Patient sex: M
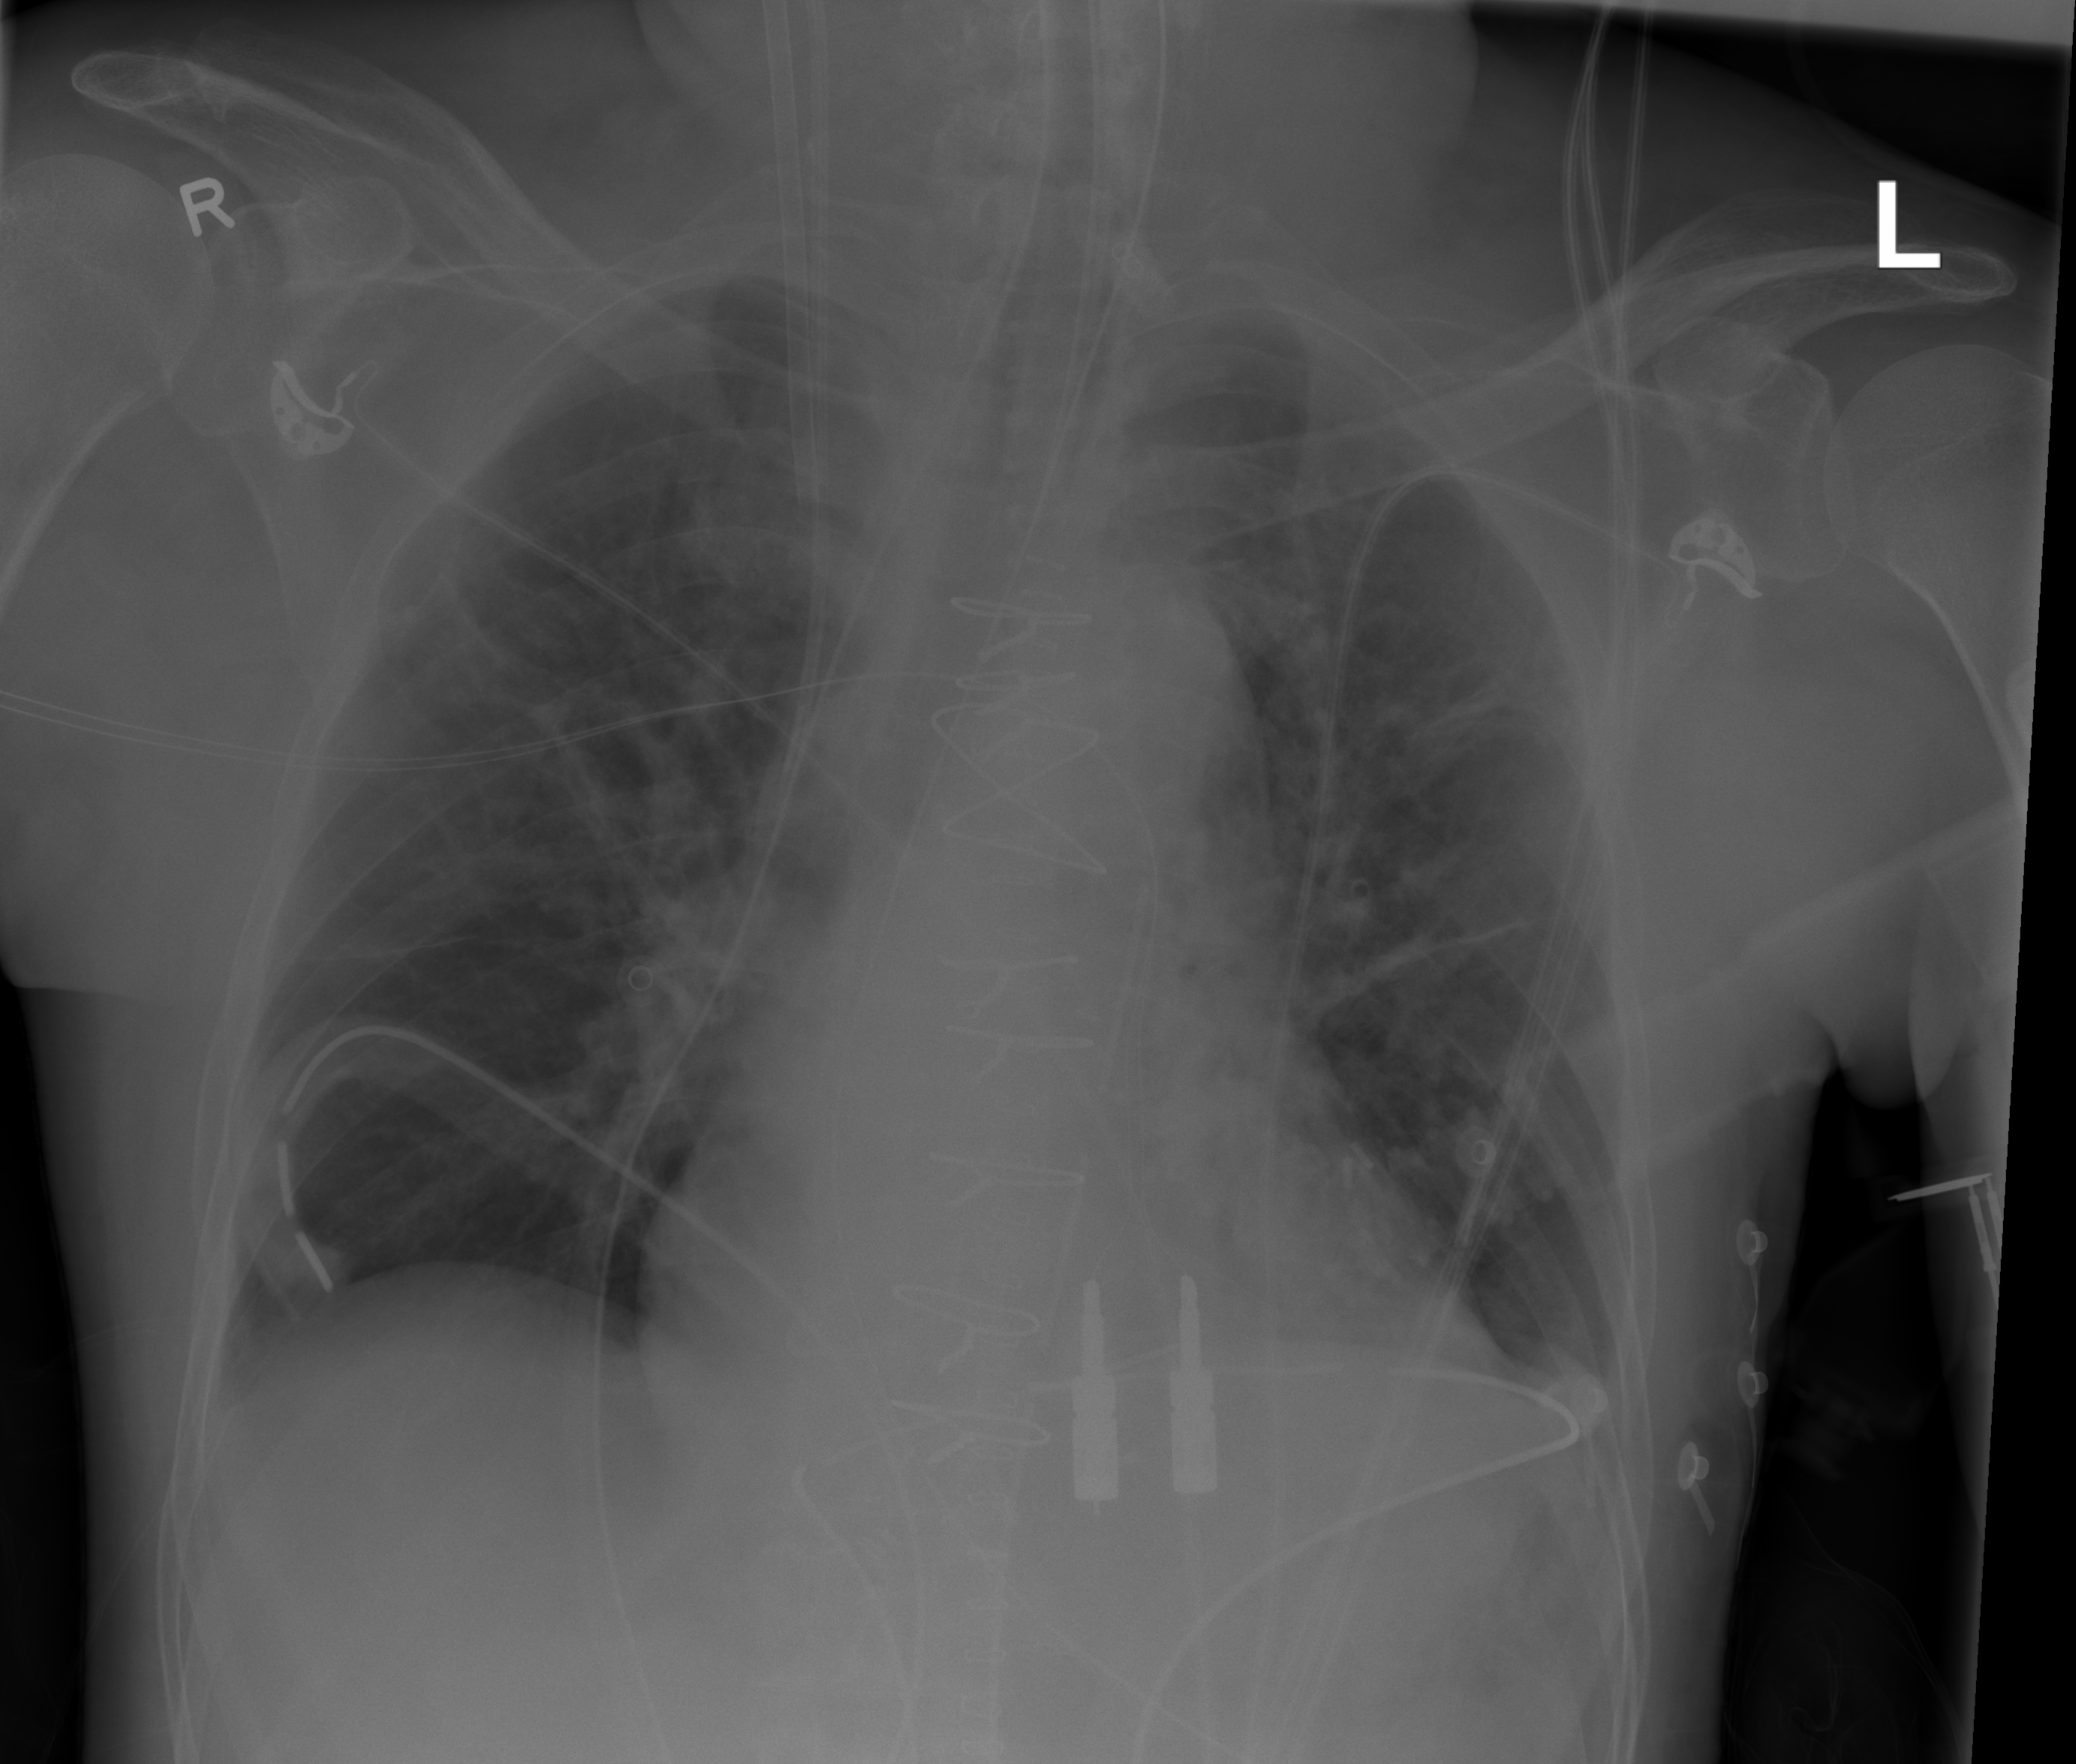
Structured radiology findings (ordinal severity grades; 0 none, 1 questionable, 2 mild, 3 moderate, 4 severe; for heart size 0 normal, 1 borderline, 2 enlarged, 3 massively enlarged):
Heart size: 2
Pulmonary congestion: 2
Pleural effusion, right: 0
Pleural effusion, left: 0
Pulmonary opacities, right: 2
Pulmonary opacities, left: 2
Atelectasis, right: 2
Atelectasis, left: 2